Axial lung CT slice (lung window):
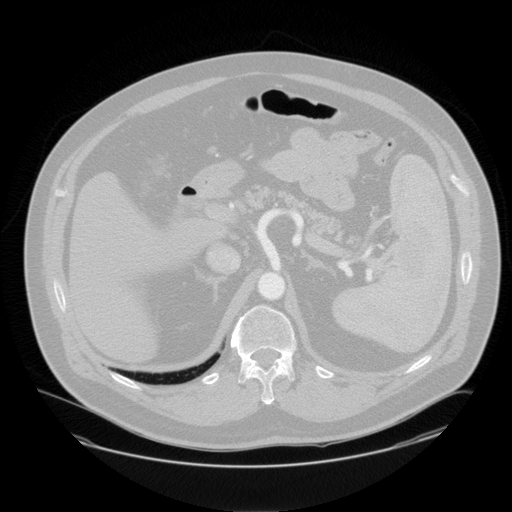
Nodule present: no